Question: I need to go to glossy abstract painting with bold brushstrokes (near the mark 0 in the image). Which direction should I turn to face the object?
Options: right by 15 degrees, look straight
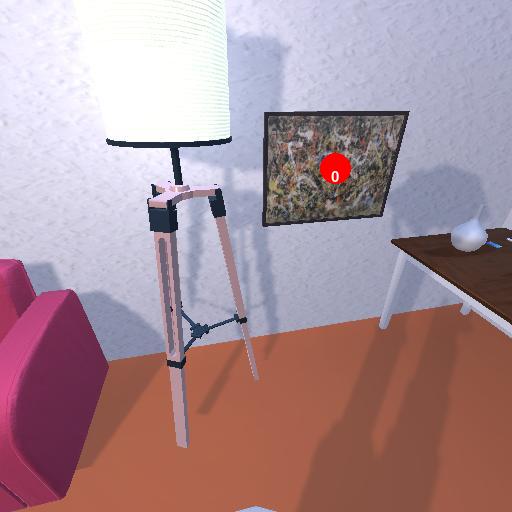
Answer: right by 15 degrees